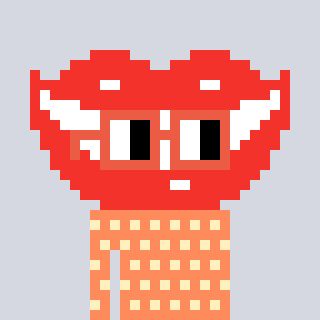
a pixel art character with square orange glasses, a smile-shaped head and a peachy-colored body on a cool background